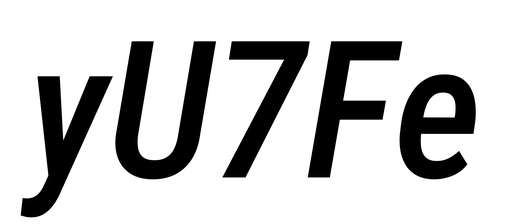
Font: Roboto-Italic_Condensed_Medium_Italic